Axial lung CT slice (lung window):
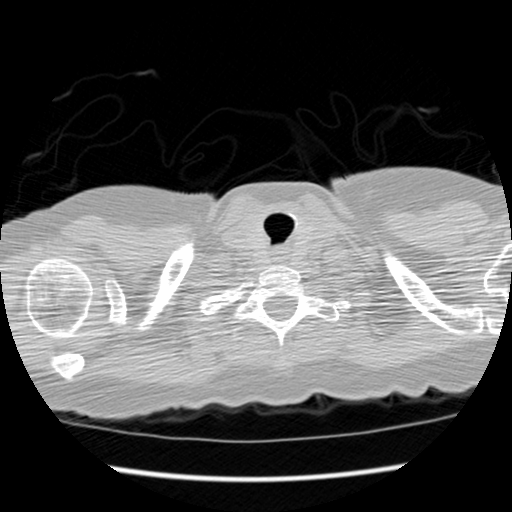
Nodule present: no